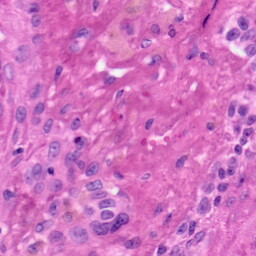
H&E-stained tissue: Skin